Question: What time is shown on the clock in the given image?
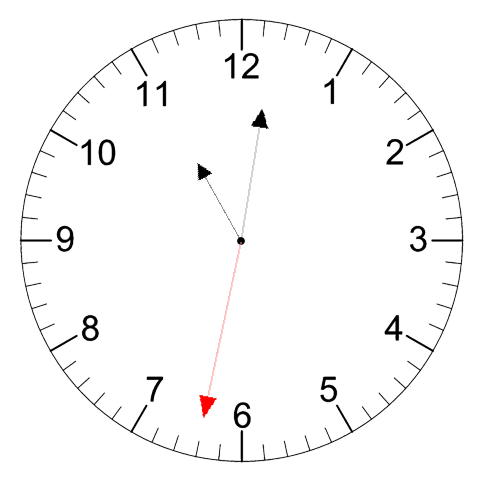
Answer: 11:01:32